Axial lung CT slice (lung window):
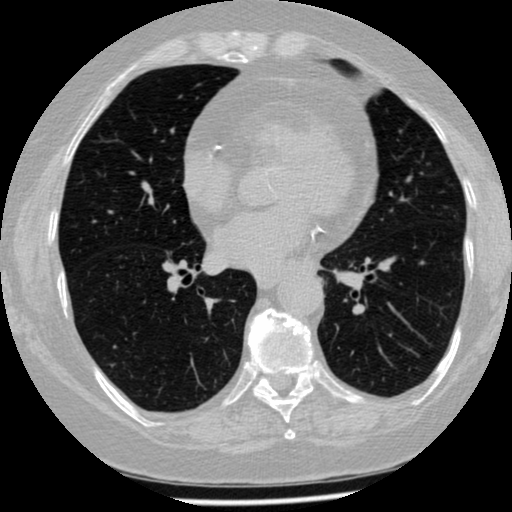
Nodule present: no